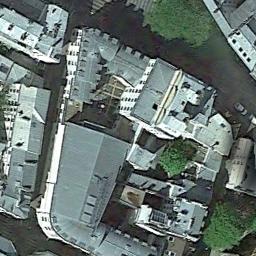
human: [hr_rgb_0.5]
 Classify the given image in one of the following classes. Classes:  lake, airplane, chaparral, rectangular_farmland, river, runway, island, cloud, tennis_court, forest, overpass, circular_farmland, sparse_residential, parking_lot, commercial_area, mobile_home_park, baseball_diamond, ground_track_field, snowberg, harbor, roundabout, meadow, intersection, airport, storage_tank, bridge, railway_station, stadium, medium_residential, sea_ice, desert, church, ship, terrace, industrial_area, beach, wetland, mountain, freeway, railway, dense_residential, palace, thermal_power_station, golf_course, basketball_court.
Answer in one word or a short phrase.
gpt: commercial_area